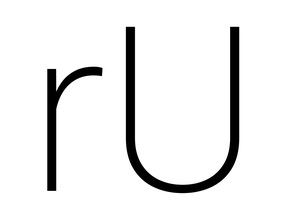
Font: Roboto_ExtraLight